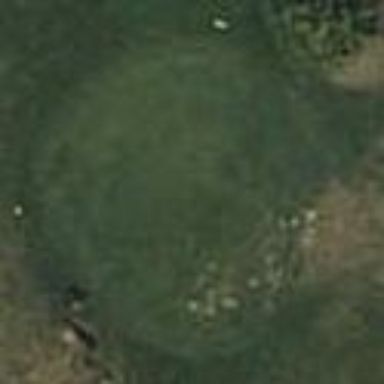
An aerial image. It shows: Golf tee.